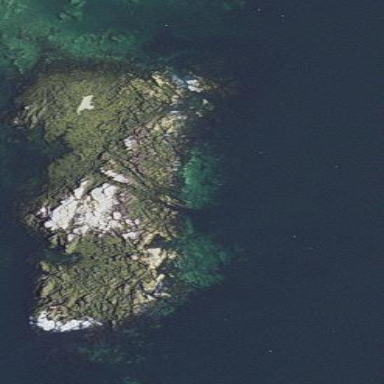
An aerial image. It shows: Island with natural coastline.